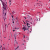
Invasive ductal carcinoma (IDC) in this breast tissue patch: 0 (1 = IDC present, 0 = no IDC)